【题型】解答题　【知识点】解析几何　【难度】medium
给定椭圆 $C: \frac{x^2}{a^2} + \frac{y^2}{b^2} = 1 (a > b > 0)$， 将圆心在坐标原点， 半径为 $\sqrt{a^2 + b^2}$ 的圆称为椭圆 $C$ 的 “伴随圆” . 已知椭圆 $C$ 的两个焦点分别是 $F_1(-\sqrt{2}, 0), F_2(\sqrt{2}, 0)$ .

(1) 若椭圆 $C$ 上一动点 $M_1$ 满足 $|\vec{M_1F_1}| + |\vec{M_1F_2}| = 4$， 求椭圆 $C$ 的方程与离心率; \\
(2) 在 (1) 的条件下， 过点 $P(0, t) (t < 0)$ 作直线 $l$ 与椭圆 $C$ 只有一个交点， 且截椭圆 $C$ 的 “伴随圆” 所得弦长为 $2\sqrt{3}$， 求 $P$ 点的坐标; \\
(3) 已知 $m + n = -\frac{\cos\theta}{\sin\theta}, mn = -\frac{3}{\sin\theta} (m \neq n, \theta \in (0, \pi))$， 椭圆 $C$ 的 “伴随圆” 上的点到过两点 $(m, m^2), (n, n^2)$ 的直线的最短距离为 $d$， 是否存在实数 $a, b$， 使得 $d$ 的最小值为 $\sqrt{a^2 + b^2} - b$ . 若存在， 求出 $a, b$ 的值; 若不存在， 请说明理由 .
【解答】

【答案】 (1) $\frac{x^2}{4} + \frac{y^2}{2} = 1, e = \frac{\sqrt{2}}{2}$; (2) $(0, -\sqrt{6})$; (3) $b = 1, a = \sqrt{3}$ .

【分析】 (1) 由题意得到 $a, b$ 值即可得到答案; \\
(2) 设直线 $l$ 方程为 $y = kx + t$， 将直线 $l$ 的方程与椭圆的方程联立方程组， 消元后利用 $\Delta = 0$ 可得 $k, t$ 的一个方程， 再结合弦长公式又得一个关于 $k, t$ 的方程， 联立可解得 $k, t$; \\
(3) 写出过点 $(m, m^2), (n, n^2)$ 的直线方程， 求出圆心到这条直线的距离为 $d = 3$， 最后对 $a^2 + b^2$ 分类讨论即可 .

【详解】 (1) 由题意： $c = \sqrt{2}, 2a = 4$， 则 $a = 2, b = \sqrt{2}$， \\
所以椭圆 $C$ 的方程为 $\frac{x^2}{4} + \frac{y^2}{2} = 1, e = \frac{\sqrt{2}}{2}$ . \\
其 “伴随圆” 的方程为 $x^2 + y^2 = 6$ .

(2) 显然当直线 $l$ 的斜率不存在时不合题意， 则设直线 $l$ 的方程为 $y = kx + t$， \\
由 $\begin{cases} y = kx + t \\ \frac{x^2}{4} + \frac{y^2}{2} = 1 \end{cases}$ 得 $(2k^2 + 1)x^2 + 4tkx + 2t^2 - 4 = 0$， \\
则有 $\Delta = (4tk)^2 - 8(2k^2 + 1)(t^2 - 2) = 0$ 得 $t^2 = 4k^2 + 2$ ①， \\
由直线 $l$ 截椭圆 $C$ 的 “伴随圆” 所得弦长为 $2\sqrt{3}$， 可得 \\
$\frac{|t|}{\sqrt{k^2+1}} = \sqrt{3}$， 得 $t^2 = 3(k^2 + 1)$ ②， \\
由 ①② 得 $t^2 = 6$， 又 $t < 0$， 故 $t = -\sqrt{6}$， 所以 $P$ 点坐标为 $(0, -\sqrt{6})$ .

(3) 过 $(m, m^2), (n, n^2)$ 的直线的方程为： $\frac{x-m}{m-n} = \frac{y-m^2}{m^2-n^2} \Rightarrow y = (m+n)x - mn$， \\
即 $y = -\frac{\cos\theta}{\sin\theta}x + \frac{3}{\sin\theta}$， 得 $x\cos\theta + y\sin\theta - 3 = 0$， \\
由于圆心 $O(0,0)$ 到直线 $x\cos\theta + y\sin\theta - 3 = 0$ 的距离为 \\
$d = \frac{|3|}{\sqrt{\cos^2\theta + \sin^2\theta}} = 3$ ， \\
当 $a^2 + b^2 \ge 9$ 时， $d_{min} = 0$， 但 $\sqrt{a^2 + b^2} - b > 0$， 所以， 等式不能成立; \\
当 $a^2 + b^2 < 9$ 时， $d_{min} = 3 - \sqrt{a^2 + b^2}$， \\
由 $3 - \sqrt{a^2 + b^2} = \sqrt{a^2 + b^2} - b$ 得 $3 + b = 2\sqrt{a^2 + b^2}$， 所以 $9 + 6b + b^2 = 4a^2 + 4b^2$， \\
因为 $a^2 = b^2 + 2$， 所以 $7b^2 - 6b - 1 = 0$， 所以 $b = 1, a = \sqrt{3}$ .

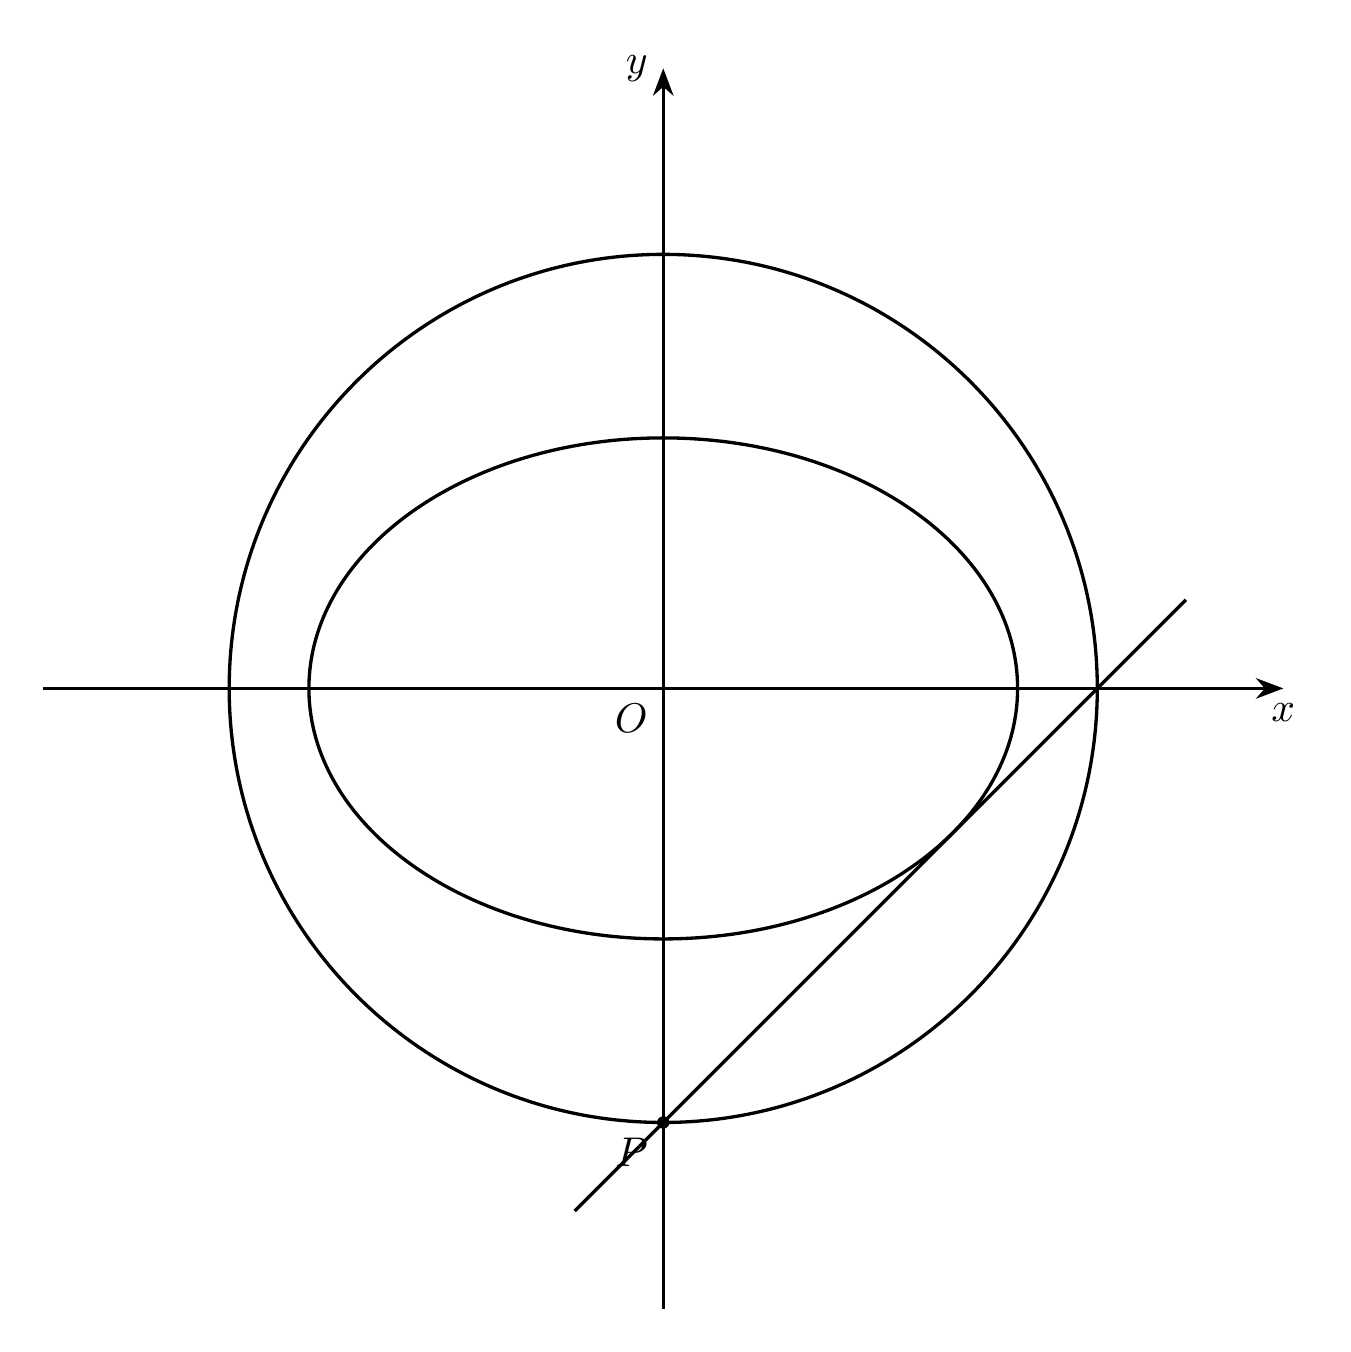